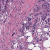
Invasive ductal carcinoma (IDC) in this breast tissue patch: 1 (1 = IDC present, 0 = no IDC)